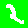
Digit: 2